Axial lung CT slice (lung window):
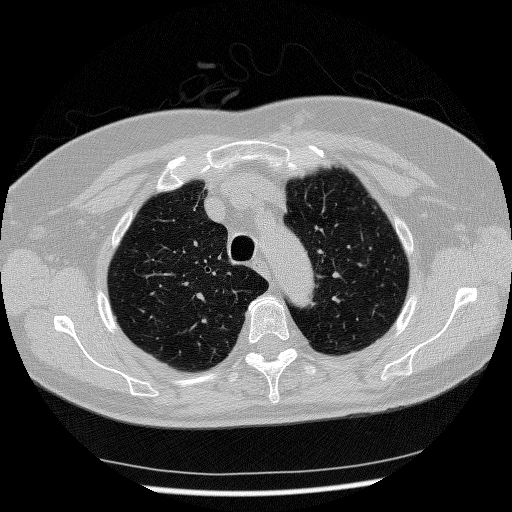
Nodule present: no